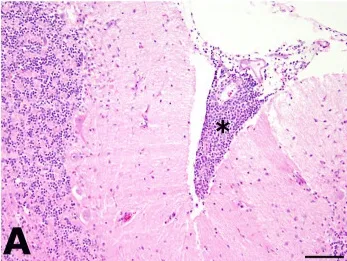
(A) Meningoencephalitis in the cerebellum. Inflammatory cells were mainly composed of lymphocytes and macrophages (asterisk). HE, bar: 200 mum.
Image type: pathology (h&e)